Question: Experimenting with layered panes here and I'm having a problem. I have two 'JPanel's. I'm adding them both to a 'JLayeredPane' - panel1 is big enough to take up the whole space, while panel2 is smaller and centered using 'FlowLayout'. The problem is that with 'JLayeredPane', the background next to panel2 seems to be painted white when I add it. Here's a picture to illustrate. panel1 is blue, panel2 is red:

As you can see, the bottom part of the panel1 is still painted, but for some reason the sides are just white. The panel2 is 700 pixels wide and centered, while the frame is 800 pixels wide, so it's definitely not a problem with that. Here's the entire class:
'''
import java.awt.Color;
import java.awt.Dimension;
import java.awt.FlowLayout;
import javax.swing.JFrame;
import javax.swing.JLayeredPane;
import javax.swing.JPanel;
public class Errortest extends JFrame {
public static void main(String[] args) {
//Creating frame and setting the JLayeredPane as contentpane
Errortest frame = new Errortest();
frame.setDefaultCloseOperation(JFrame.EXIT_ON_CLOSE);
JLayeredPane pane = new JLayeredPane();
pane.setLayout(new FlowLayout(FlowLayout.CENTER, 0, 0));
pane.setPreferredSize(new Dimension(800,600));
frame.setContentPane(pane);
frame.pack();
//Creating panels
JPanel panel1 = new JPanel();
panel1.setPreferredSize(new Dimension(800,600));
panel1.setBackground(Color.BLUE);
JPanel panel2 = new JPanel();
panel2.setPreferredSize(new Dimension(700,500));
panel2.setBackground(Color.RED);
pane.add(panel1, new Integer(0));
pane.add(panel2, new Integer(1));
frame.setVisible(true);
}
}
'''
Hopefully that wasn't too confusing. From what I can tell, the white background comes from the 'JFrame' itself, since when I do 'frame.setBackground(Color.YELLOW);' it turns yellow.
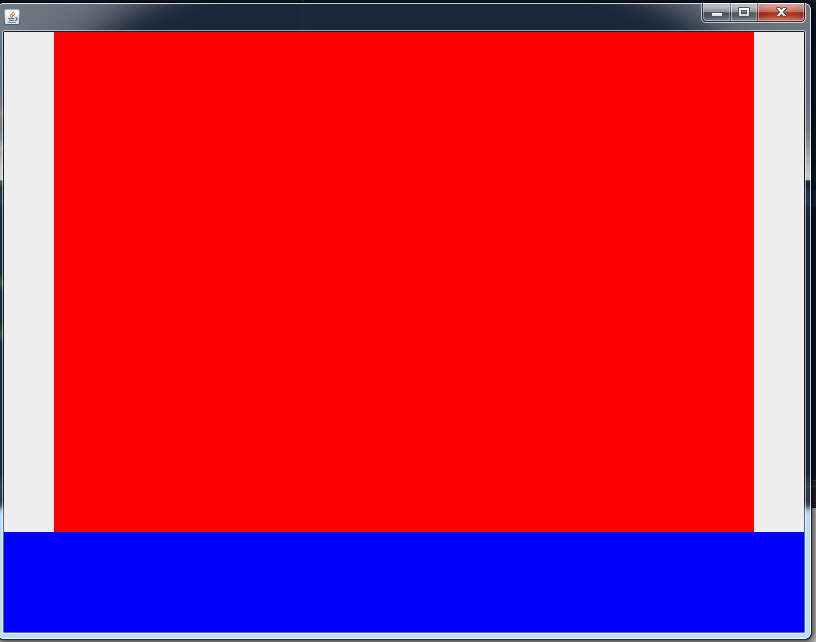
Answer: If you add a component to a JLayeredPane, it's like adding it to a null layout using container: you must fully specify the component's size and position.
'''
import java.awt.*;
import javax.swing.*;
public class ErrorTest extends JFrame {
public static void main(String[] args) {
// Creating frame and setting the JLayeredPane as contentpane
ErrorTest frame = new ErrorTest();
frame.setDefaultCloseOperation(JFrame.EXIT_ON_CLOSE);
JComponent pane = new JLayeredPane();
//pane.setLayout(new FlowLayout(FlowLayout.CENTER, 0, 0)); // Take out FlowLayout
pane.setPreferredSize(new Dimension(800, 600));
frame.setContentPane(pane);
// Creating panels
JPanel panel1 = new JPanel();
panel1.setBackground(Color.BLUE);
panel1.setBounds(0, 0, 800, 600); // <<<---- Set Bounds
JPanel panel2 = new JPanel();
panel2.setBackground(Color.RED);
panel2.setBounds(50, 0, 700, 500); // <<---- Set Bounds
pane.add(panel1, new Integer(1));
pane.add(panel2, new Integer(2));
frame.pack();
frame.setVisible(true);
}
}
'''